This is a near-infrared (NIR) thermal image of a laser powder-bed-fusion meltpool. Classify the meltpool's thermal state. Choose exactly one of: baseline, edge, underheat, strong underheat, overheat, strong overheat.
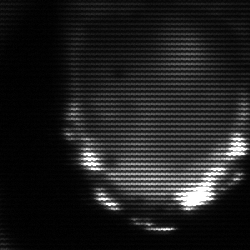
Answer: edge